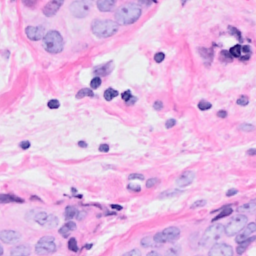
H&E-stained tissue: Breast